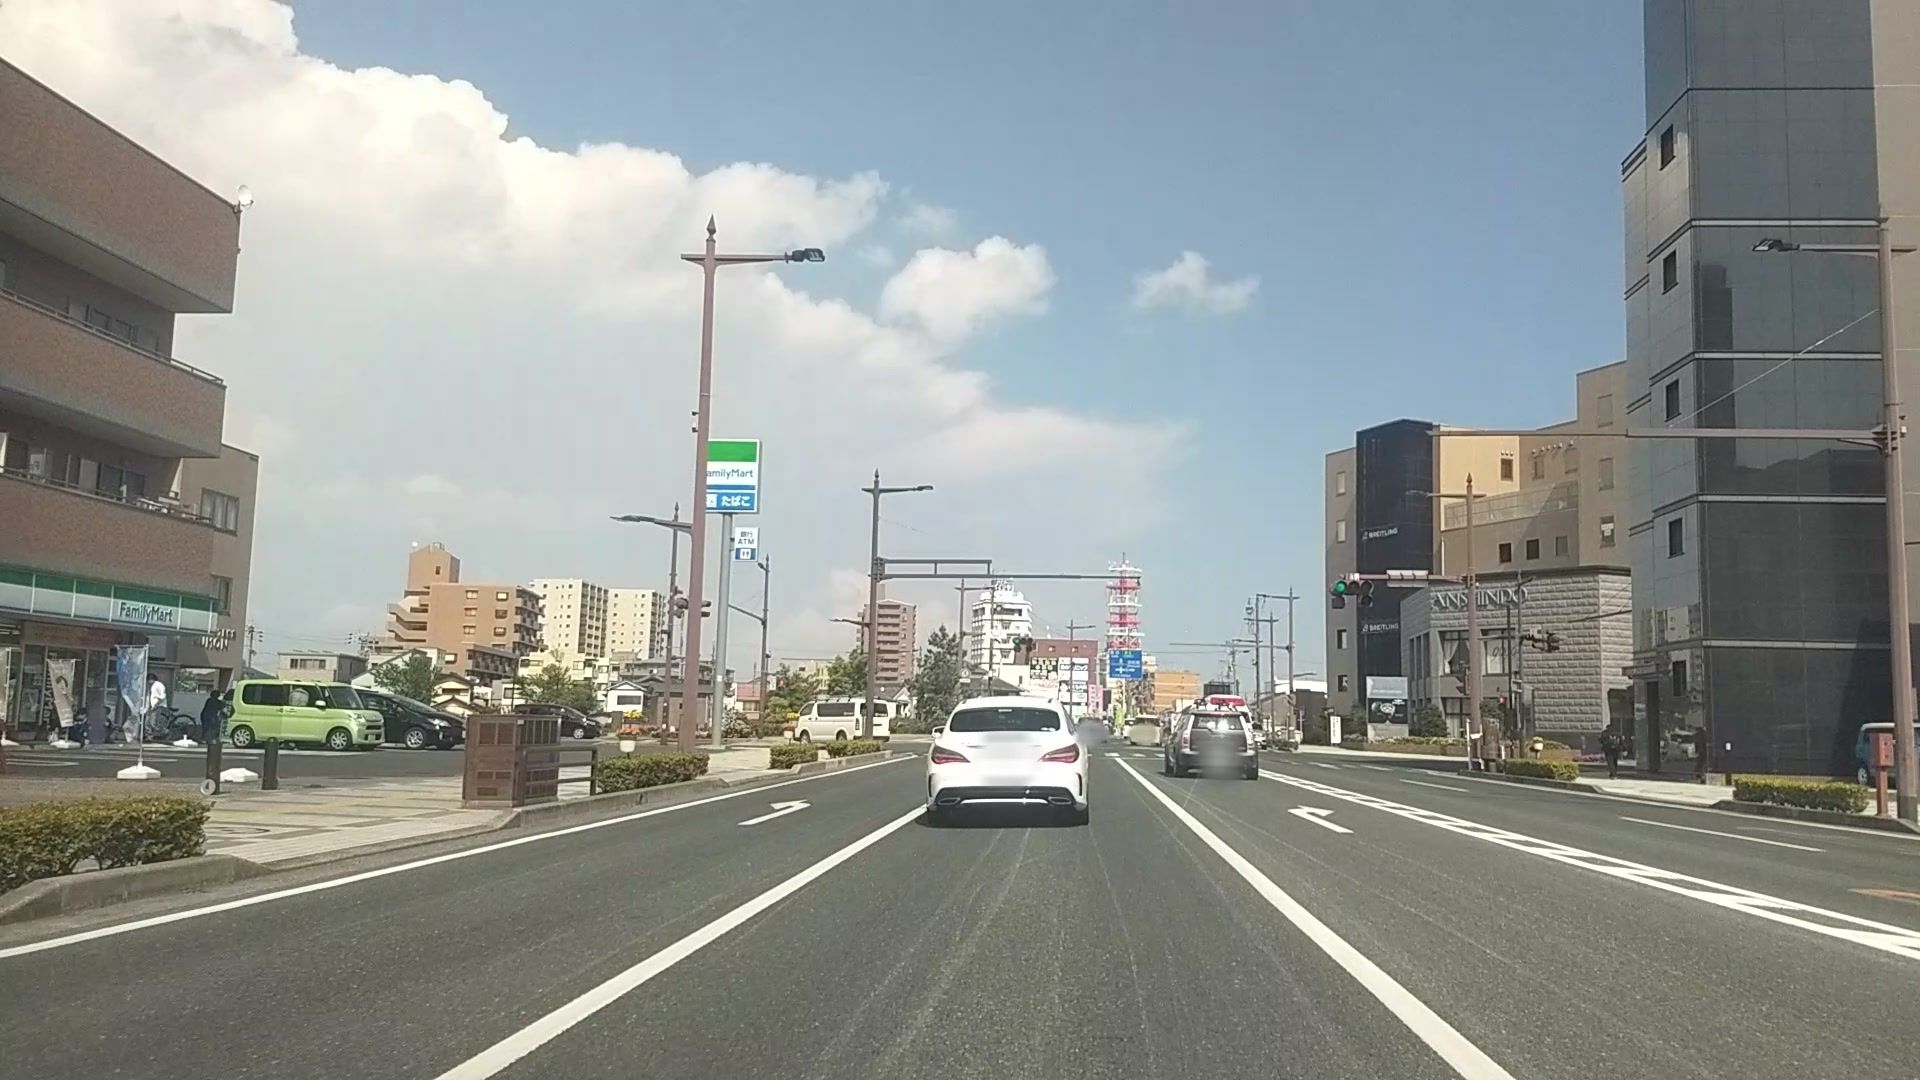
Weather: clear
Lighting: day
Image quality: good
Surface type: driving surface
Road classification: trunk
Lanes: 4
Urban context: semi-dense urban cluster
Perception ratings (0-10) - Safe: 7.64, Lively: 9.06, Beautiful: 6.09, Boring: 1.91, Depressing: 4.12, Wealthy: 6.42